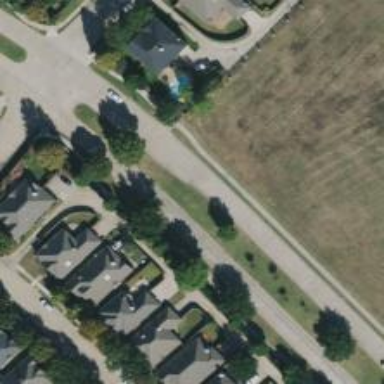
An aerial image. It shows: Secondary road with separate sidewalk.